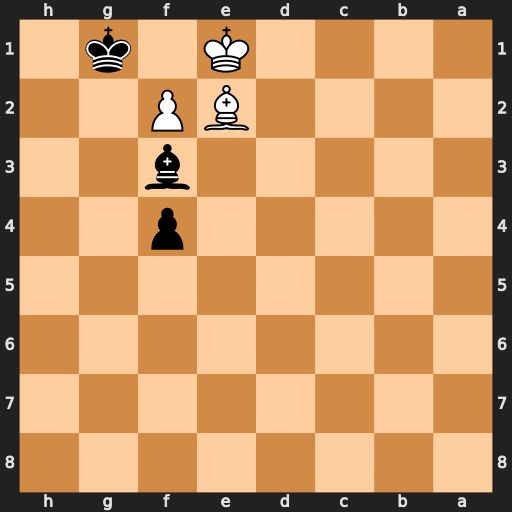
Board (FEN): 8/8/8/8/5p2/5b2/4BP2/4K1k1
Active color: b
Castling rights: -
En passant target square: -
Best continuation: Bxe2 Kxe2 Kg2